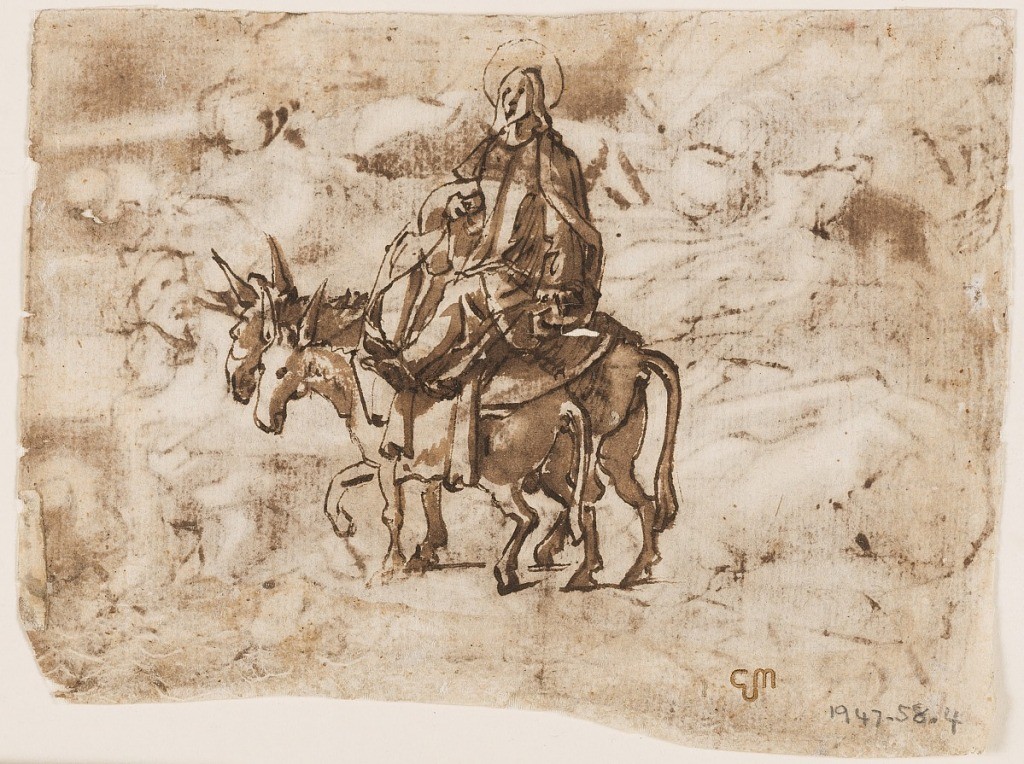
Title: Christ's Entry into Jerusalem
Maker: Jan van der Straet, called Stradanus, Flemish, 1523–1605
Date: ca. 1580 – 1605
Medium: Pen and brown ink, brush and brown wash over black chalk on laid paper
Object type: Drawing
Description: Recto: Christ riding on a donkey and colt, the animals side-by-side with a blanket spread across their backs.
Verso: Christ's body being lowered from the cross, with the Mary kneeling in the foreground at right, another female figure, likely Mary Magdalene, kneels behind her. Joseph of Arimathea, Nicodemus, and a third figure support Christ's weight, while St. John the Evangelist kisses Christ's feet at lower left.